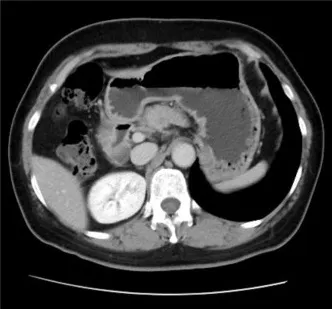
Venous phase.
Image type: radiology (ct)